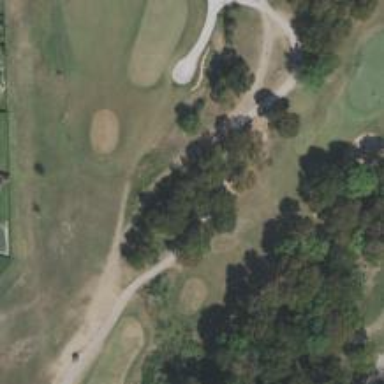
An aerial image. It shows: Service road used as golf cart path.